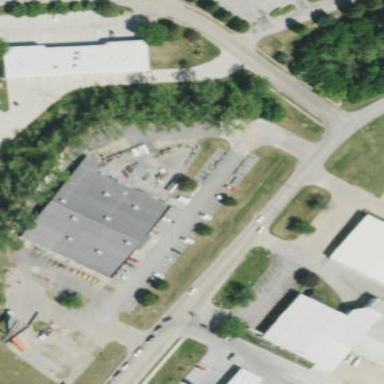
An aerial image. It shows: Country store building.